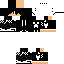
A male skeleton skin with dark skin, wearing brown long hair dressed in a black armor chest and black pants, featuring a closed mouth.